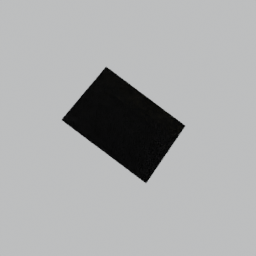
Label: decoration